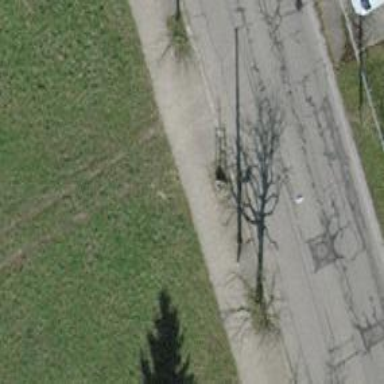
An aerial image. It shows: Avenue lined with trees.